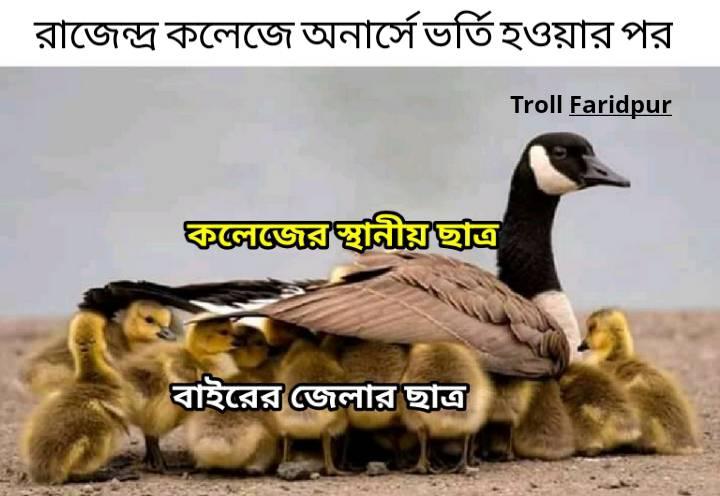
Caption: রাজেন্দ্র  কলেজ  অনার্সে ভর্তি হওয়ার পর     কলেজের স্থানীয় ছাত্র     বাইরের জেলার ছাত্র
Label: non-hate